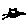
Label: cat